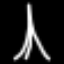
Label: The Eiffel Tower